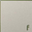
Piece: xx